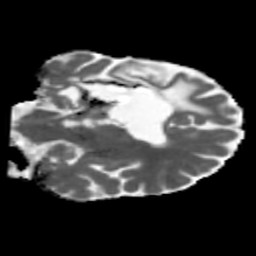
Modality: MD
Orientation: coronal
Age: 31
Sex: female
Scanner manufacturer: siemens
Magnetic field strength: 3 T
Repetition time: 5.47 s
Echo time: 0.0854 s